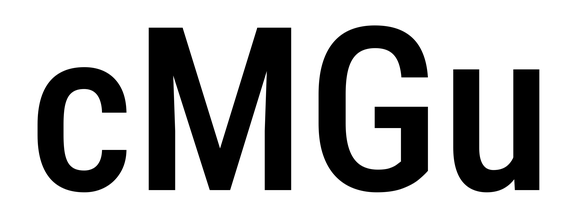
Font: Roboto_Condensed_Medium